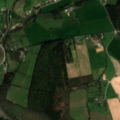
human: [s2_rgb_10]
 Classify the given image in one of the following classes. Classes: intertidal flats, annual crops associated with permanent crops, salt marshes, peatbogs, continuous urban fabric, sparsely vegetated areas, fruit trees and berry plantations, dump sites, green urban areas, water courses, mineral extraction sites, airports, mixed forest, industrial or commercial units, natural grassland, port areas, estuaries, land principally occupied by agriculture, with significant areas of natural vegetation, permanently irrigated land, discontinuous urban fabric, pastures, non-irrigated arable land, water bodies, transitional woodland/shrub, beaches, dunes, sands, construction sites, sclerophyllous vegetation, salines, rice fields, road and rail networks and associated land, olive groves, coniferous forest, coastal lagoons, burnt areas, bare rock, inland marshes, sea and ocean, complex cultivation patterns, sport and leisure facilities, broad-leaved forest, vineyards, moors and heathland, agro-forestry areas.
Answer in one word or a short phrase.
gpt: non-irrigated arable land, pastures, broad-leaved forest, coniferous forest